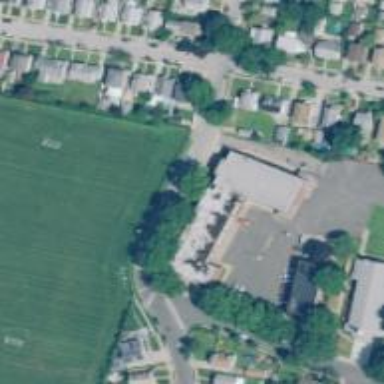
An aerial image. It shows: School.